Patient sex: M
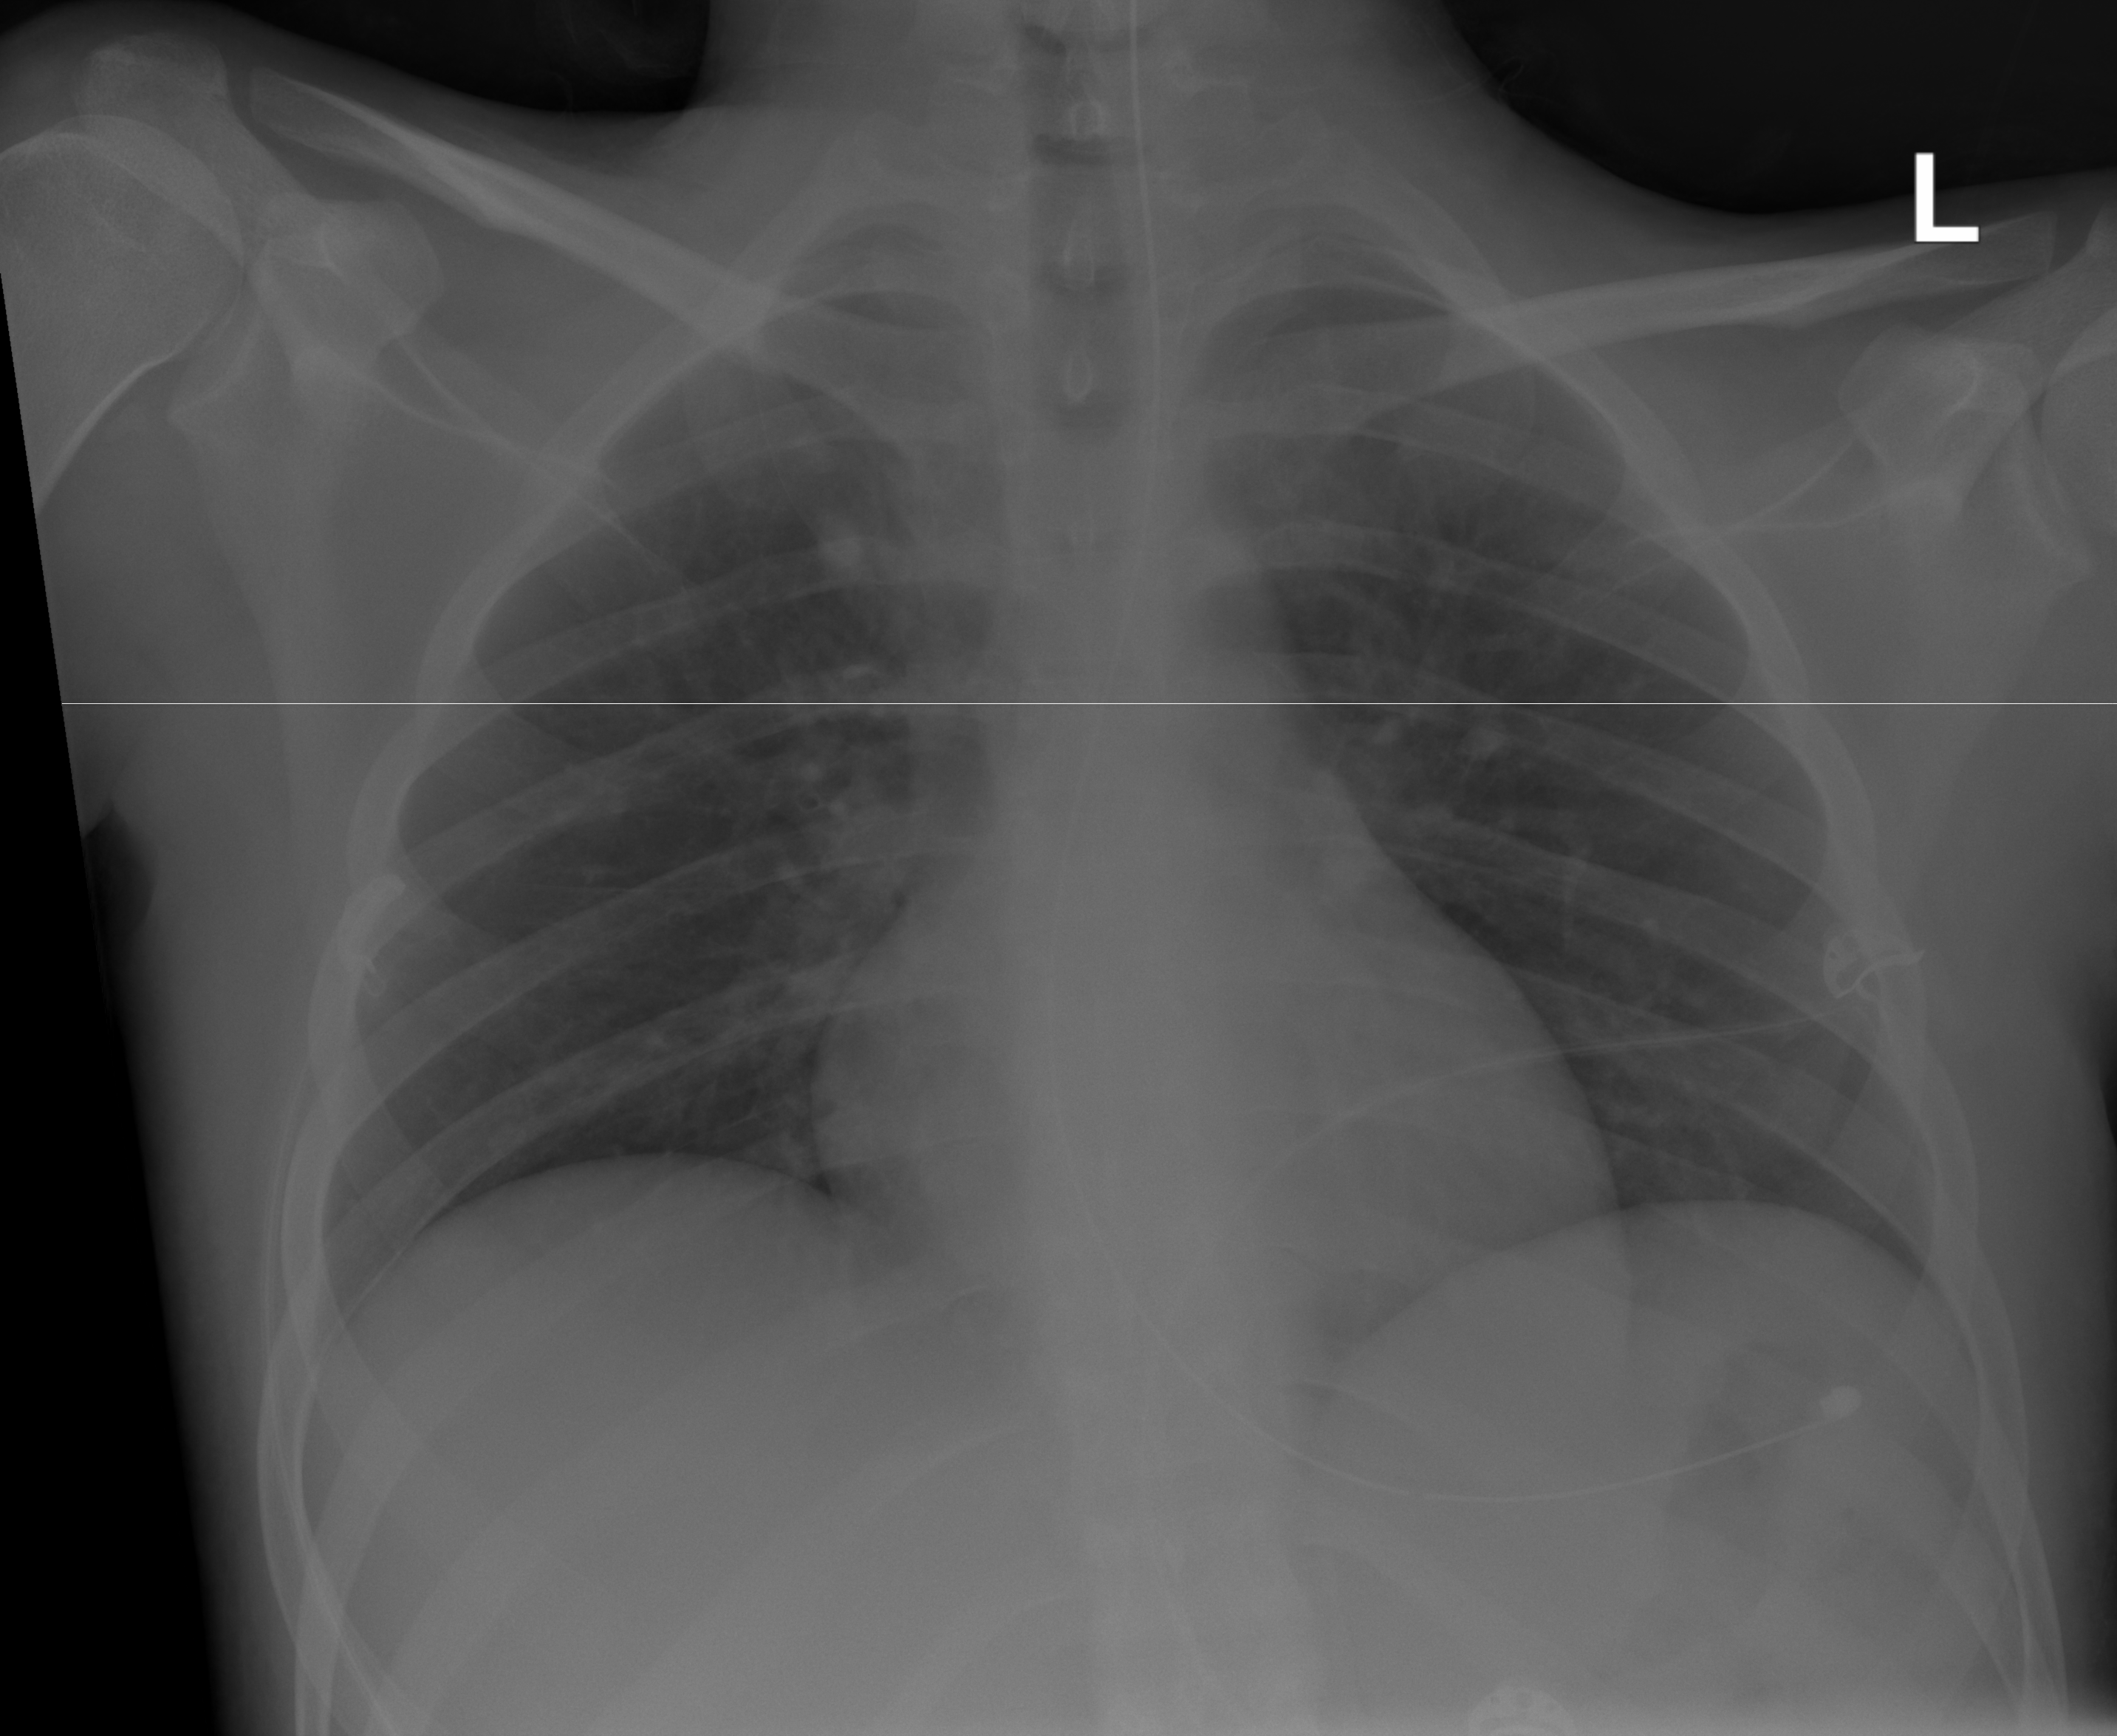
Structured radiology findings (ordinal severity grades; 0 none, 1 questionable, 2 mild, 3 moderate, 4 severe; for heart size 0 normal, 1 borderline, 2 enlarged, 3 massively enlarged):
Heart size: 0
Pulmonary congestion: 2
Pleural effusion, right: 0
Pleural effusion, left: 0
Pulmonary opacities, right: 0
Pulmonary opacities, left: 0
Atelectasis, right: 0
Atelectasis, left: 0